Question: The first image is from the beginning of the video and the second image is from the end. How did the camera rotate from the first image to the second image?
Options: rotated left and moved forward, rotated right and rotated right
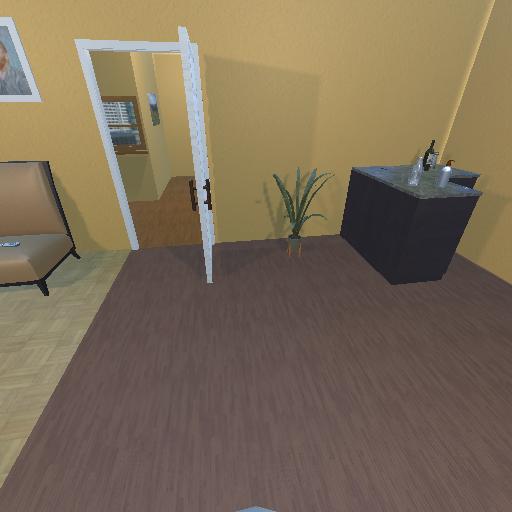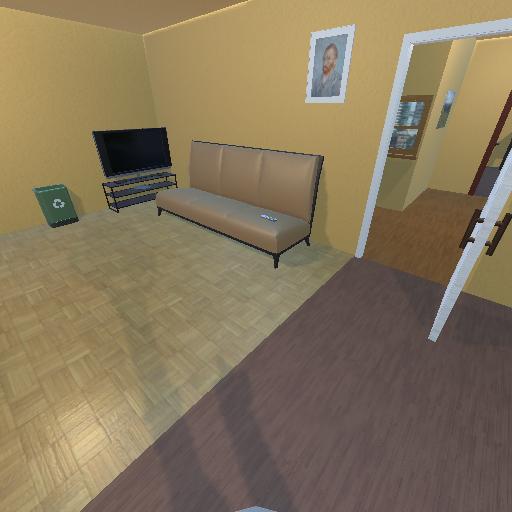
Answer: rotated left and moved forward